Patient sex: M
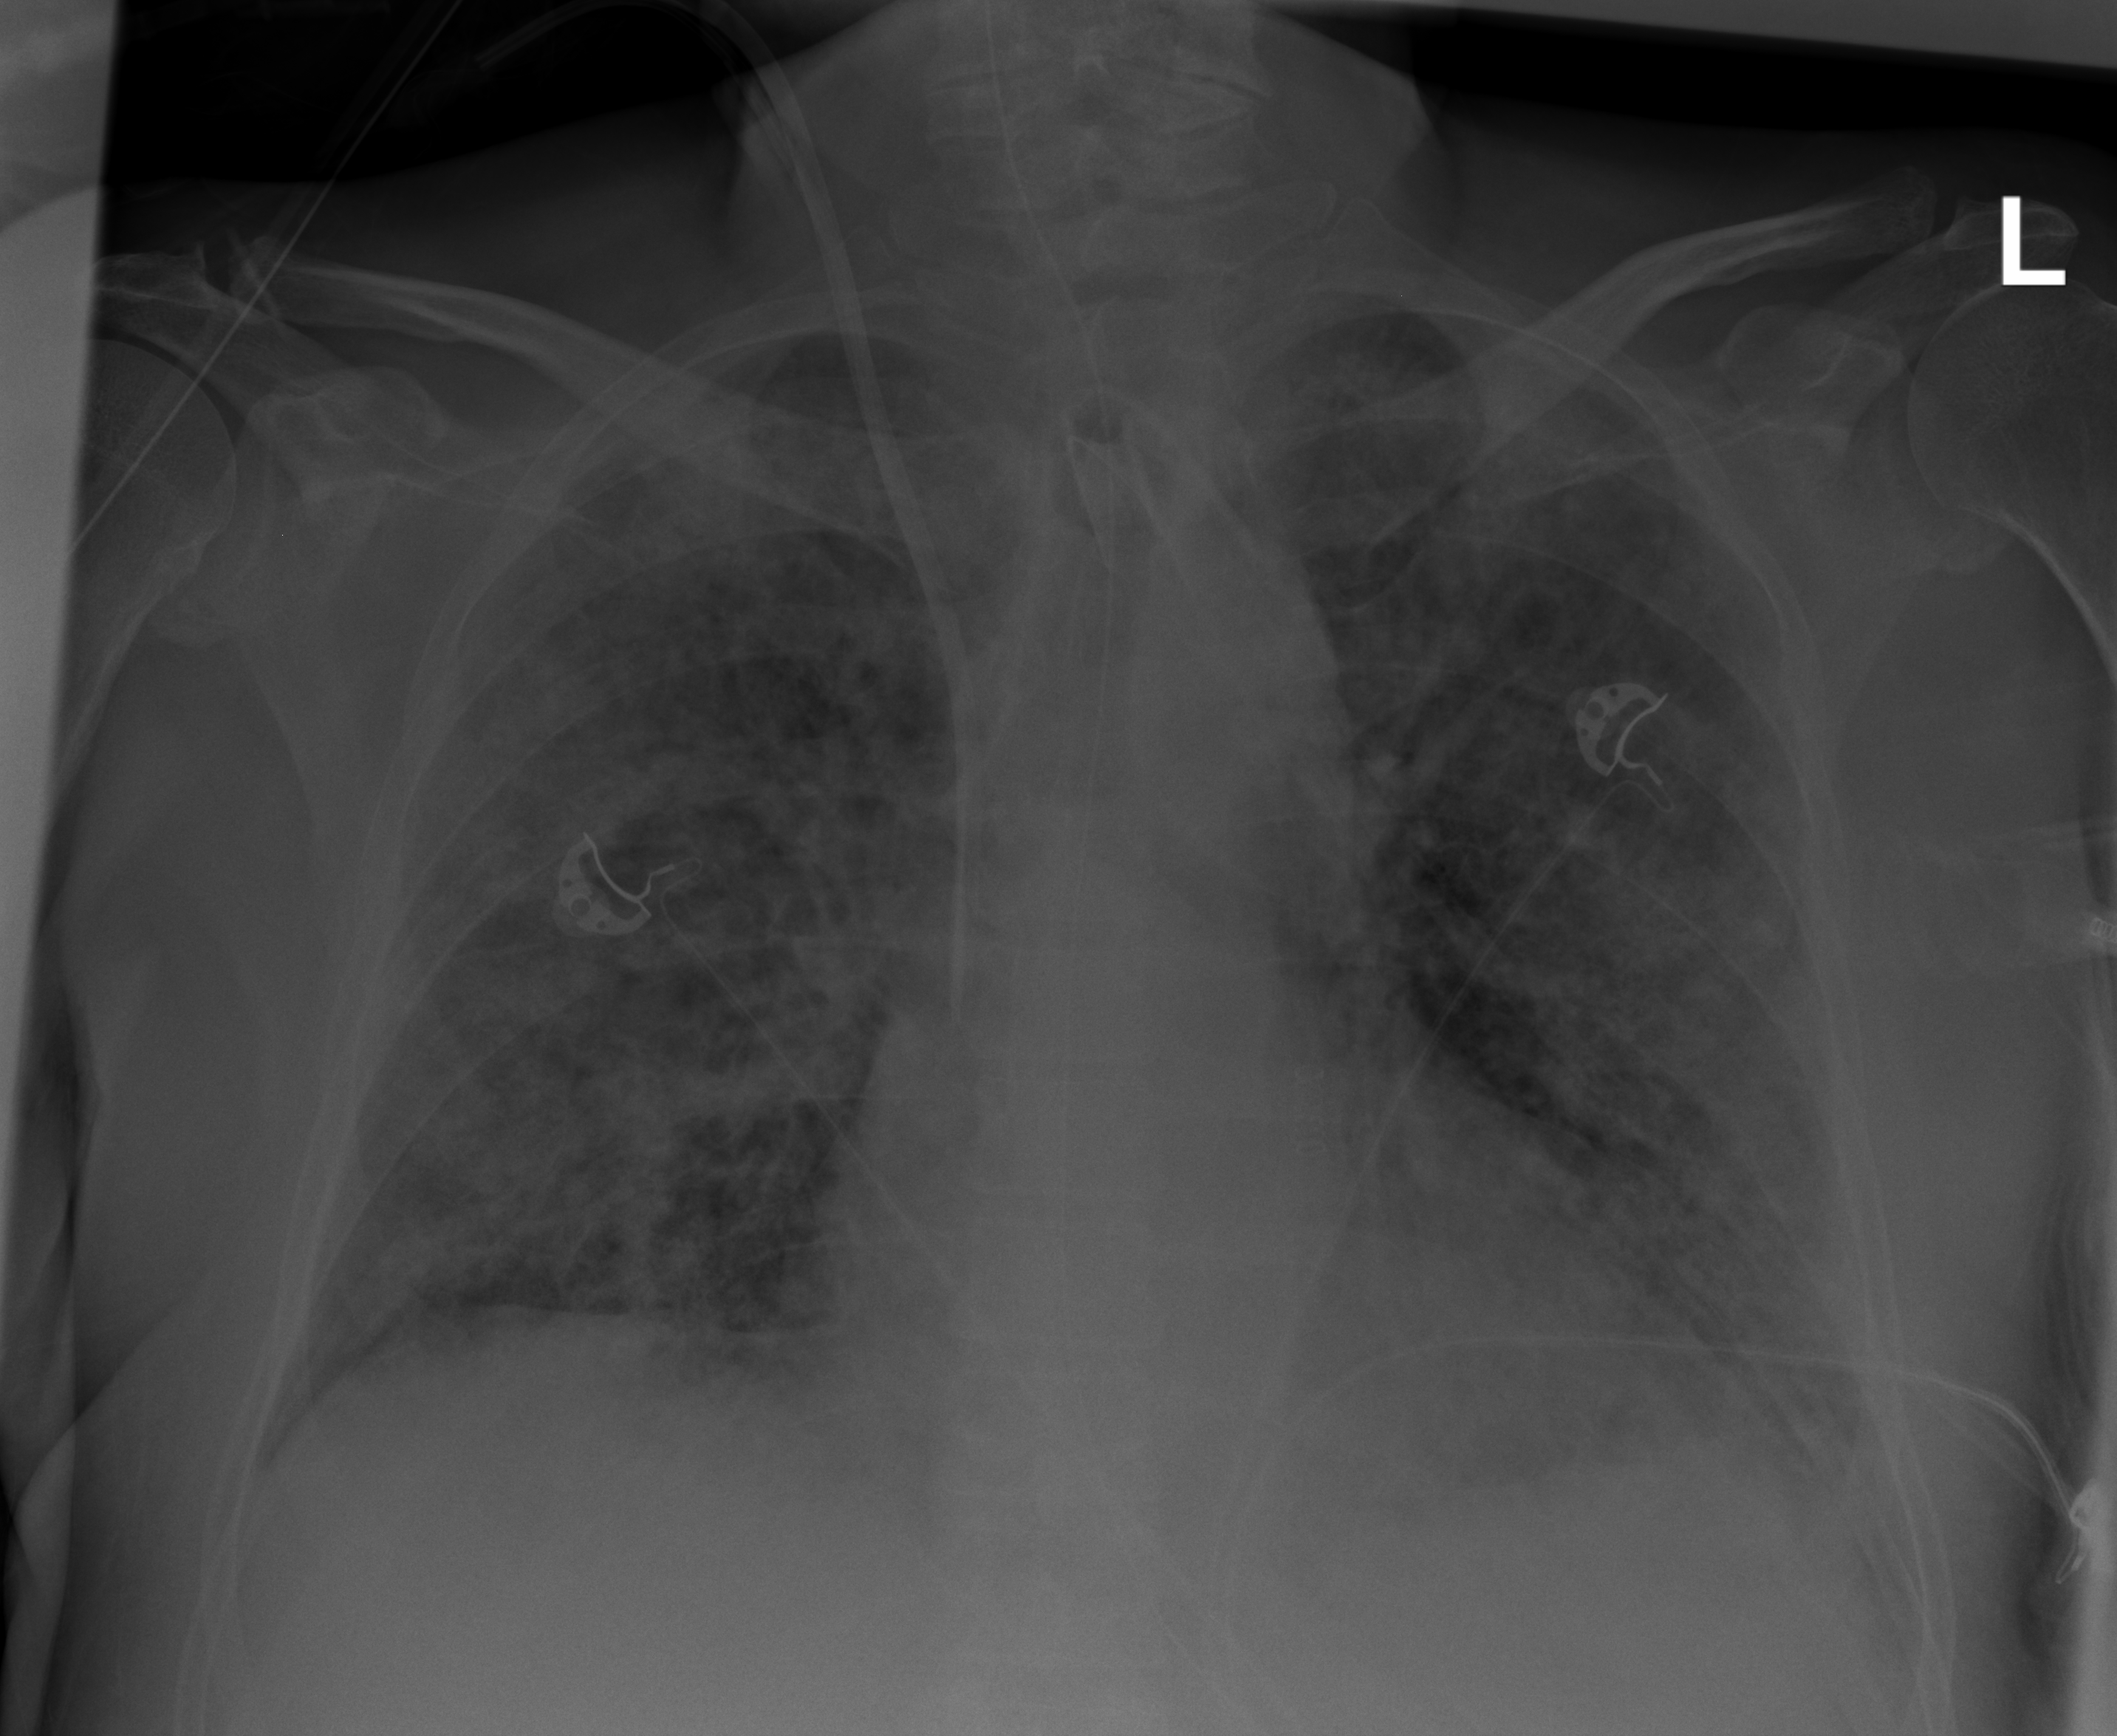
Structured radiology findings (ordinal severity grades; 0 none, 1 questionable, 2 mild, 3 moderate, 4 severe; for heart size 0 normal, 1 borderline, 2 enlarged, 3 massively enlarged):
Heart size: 1
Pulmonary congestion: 2
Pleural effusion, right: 0
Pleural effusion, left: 2
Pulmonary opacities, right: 3
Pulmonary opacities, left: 3
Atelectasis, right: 2
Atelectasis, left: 2